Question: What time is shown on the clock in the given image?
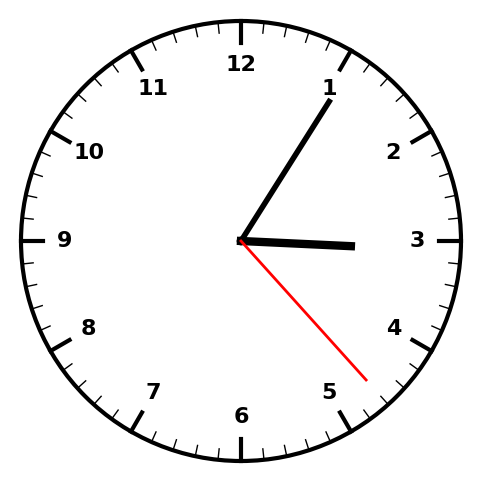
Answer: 03:05:23